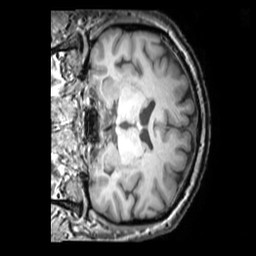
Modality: T1w
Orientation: coronal
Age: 61
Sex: male
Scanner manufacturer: philips
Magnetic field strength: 3 T
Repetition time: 0.009899 s
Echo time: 0.004605 s